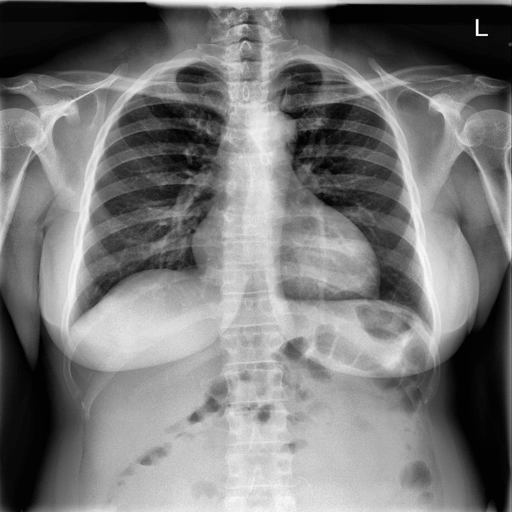
Finding: NORMAL